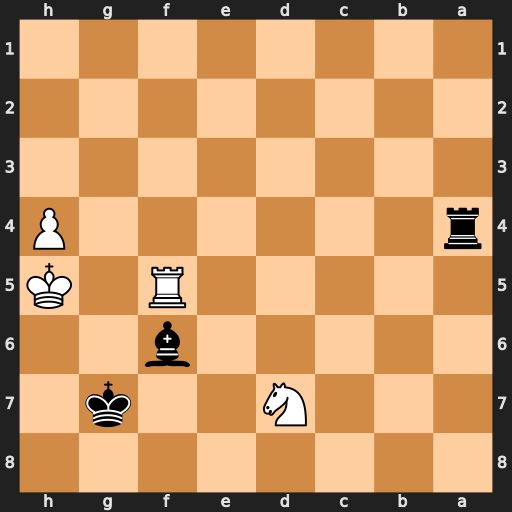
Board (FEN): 8/3N2k1/5b2/5R1K/r6P/8/8/8
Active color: b
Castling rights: -
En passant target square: -
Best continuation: Rxh4#